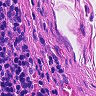
Metastatic tissue present: no